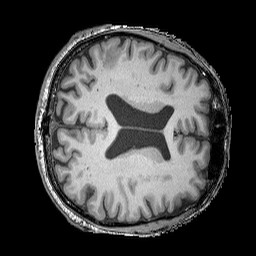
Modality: T1w
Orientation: axial
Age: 63
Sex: male
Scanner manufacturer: siemens
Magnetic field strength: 3 T
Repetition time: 2.25 s
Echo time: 0.00411 s